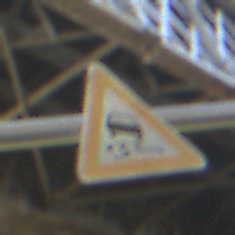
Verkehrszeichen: SchleuderOderRutschgefahr
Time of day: Midday
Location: Outdoor (Urban)
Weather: Clear
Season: NotSpecified
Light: Natural